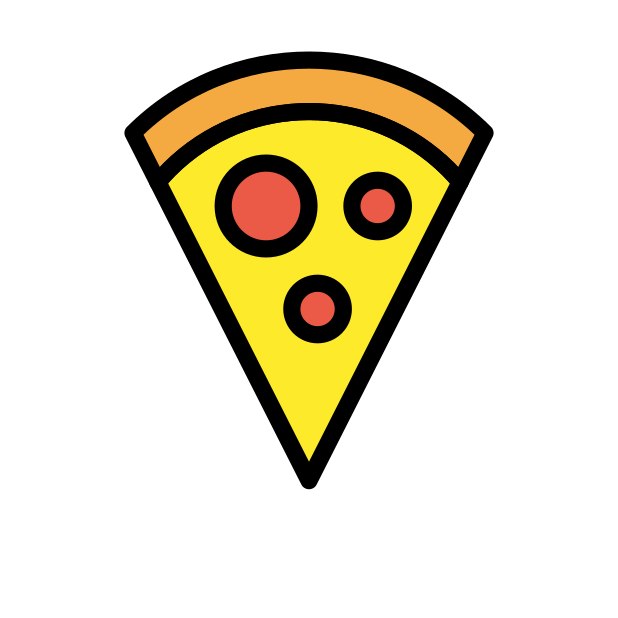
Emoji: 🍕
Name: slice of pizza
Unicode: 0x1f355